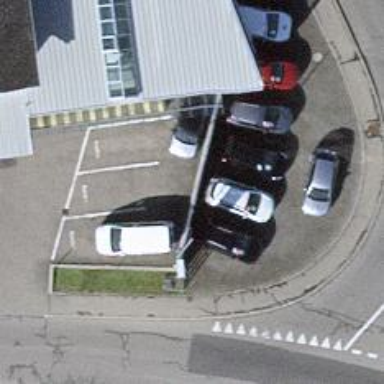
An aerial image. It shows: Charging station.